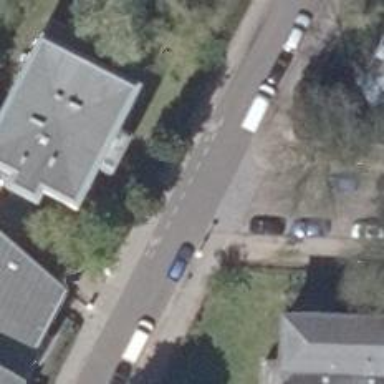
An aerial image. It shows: Residential road with sidewalks on both sides. There is parallel on-street parking available on both sides of the road.